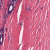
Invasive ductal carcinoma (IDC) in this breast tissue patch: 0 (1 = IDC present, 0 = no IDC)